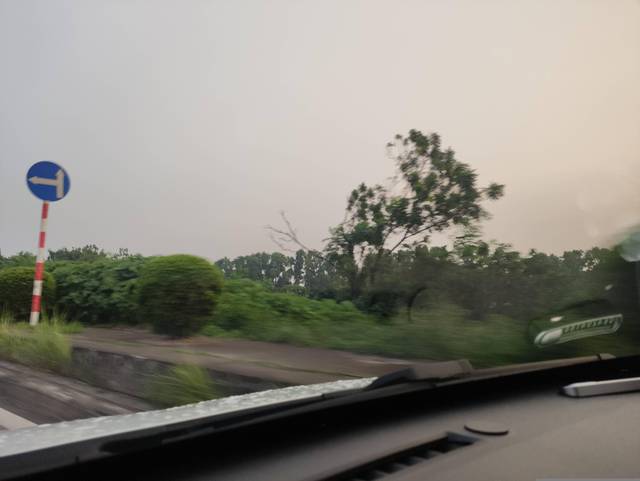
Region: Vietnam
Coordinates: 21.032, 105.878